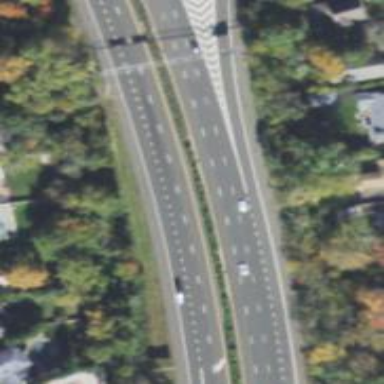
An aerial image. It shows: Asphalt motorway.